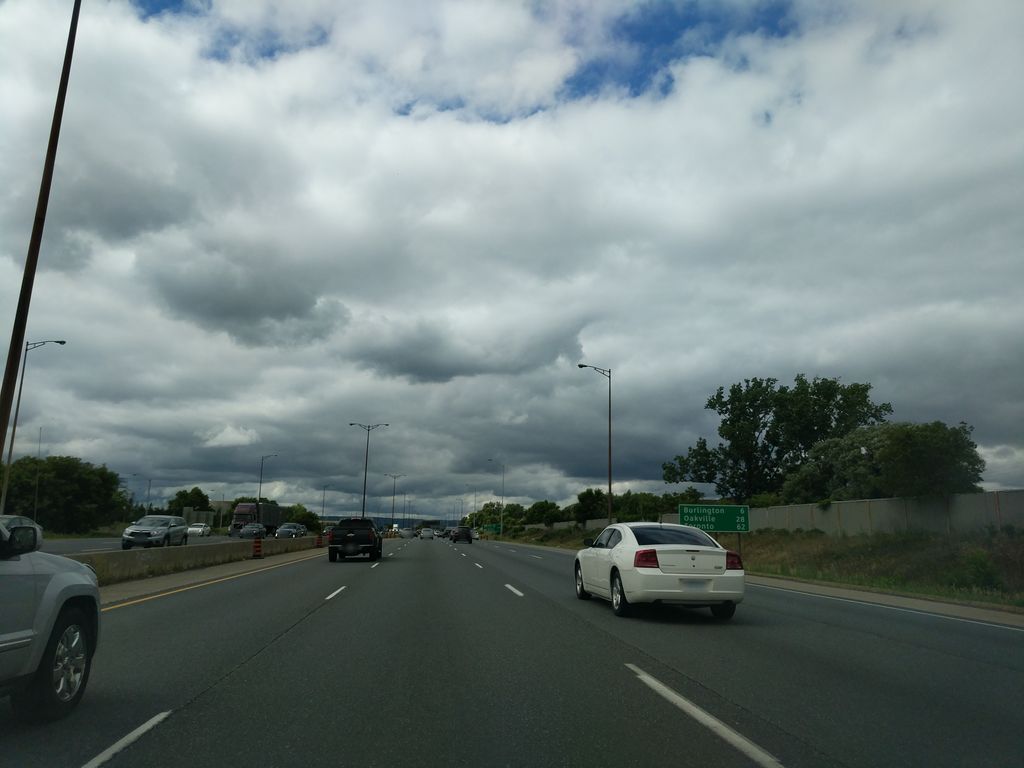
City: hamilton